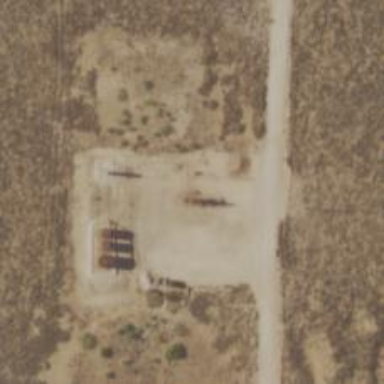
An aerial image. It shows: Petroleum well that is man-made.